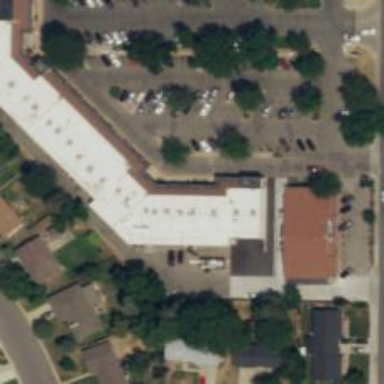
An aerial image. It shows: Veterinary facility.